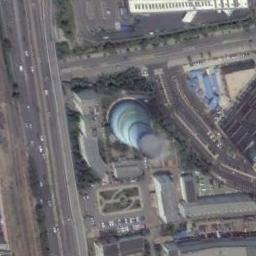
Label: thermal_power_station